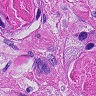
Metastatic tissue present: yes